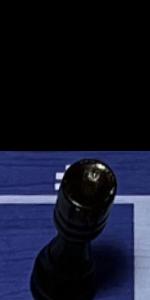
Label: Rook_Black